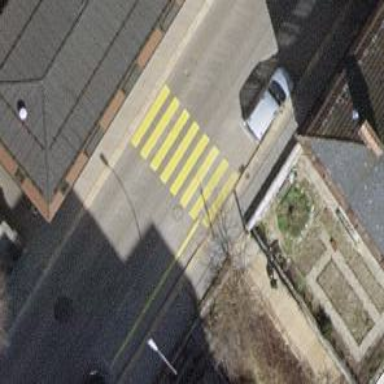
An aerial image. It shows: Kerb barrier.